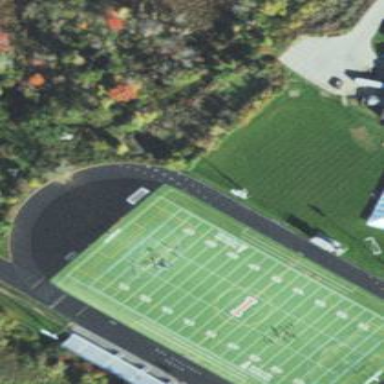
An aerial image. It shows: American football pitch for leisure and sport activities.